Question: I am doing a hide and show columns using a button, and this button will only work when it detects highlighted cells which are linked to another sheet's column.
'''
Example:
Worksheets(A)
COLUMN A
ID
CUSTOMER
PRIORITY
TIME
Worksheets(B)
A B C D
ID CUSTOMER PRIORITY TIME
'''
If a cell is highlighted (cell's background) from SheetA then match it to SheetB's column, after that hide the entire column selected.
This is the code for when the user select the cell, it will be highlighted:
]
And this is where I'm stuck.
<URL>
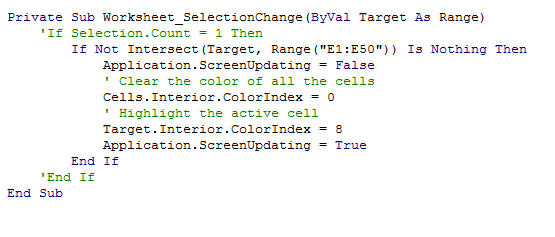
Answer: '''
Actually i have solved the problem, as simple as this
'''
If Range("A1").Interior.ColorIndex = xlNone Then
Worksheets(2).Range("A:A").EntireColumn.Hidden = True End If